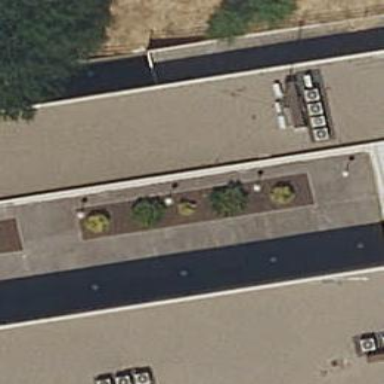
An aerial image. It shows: Building.